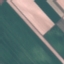
Land use / land cover class: AnnualCrop